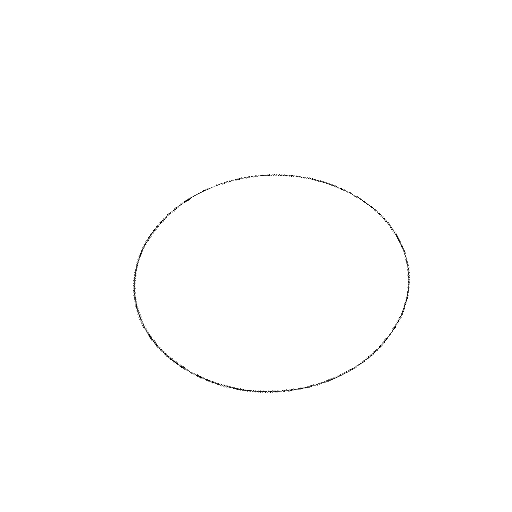
Crossing number: 0